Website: lowes
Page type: cart
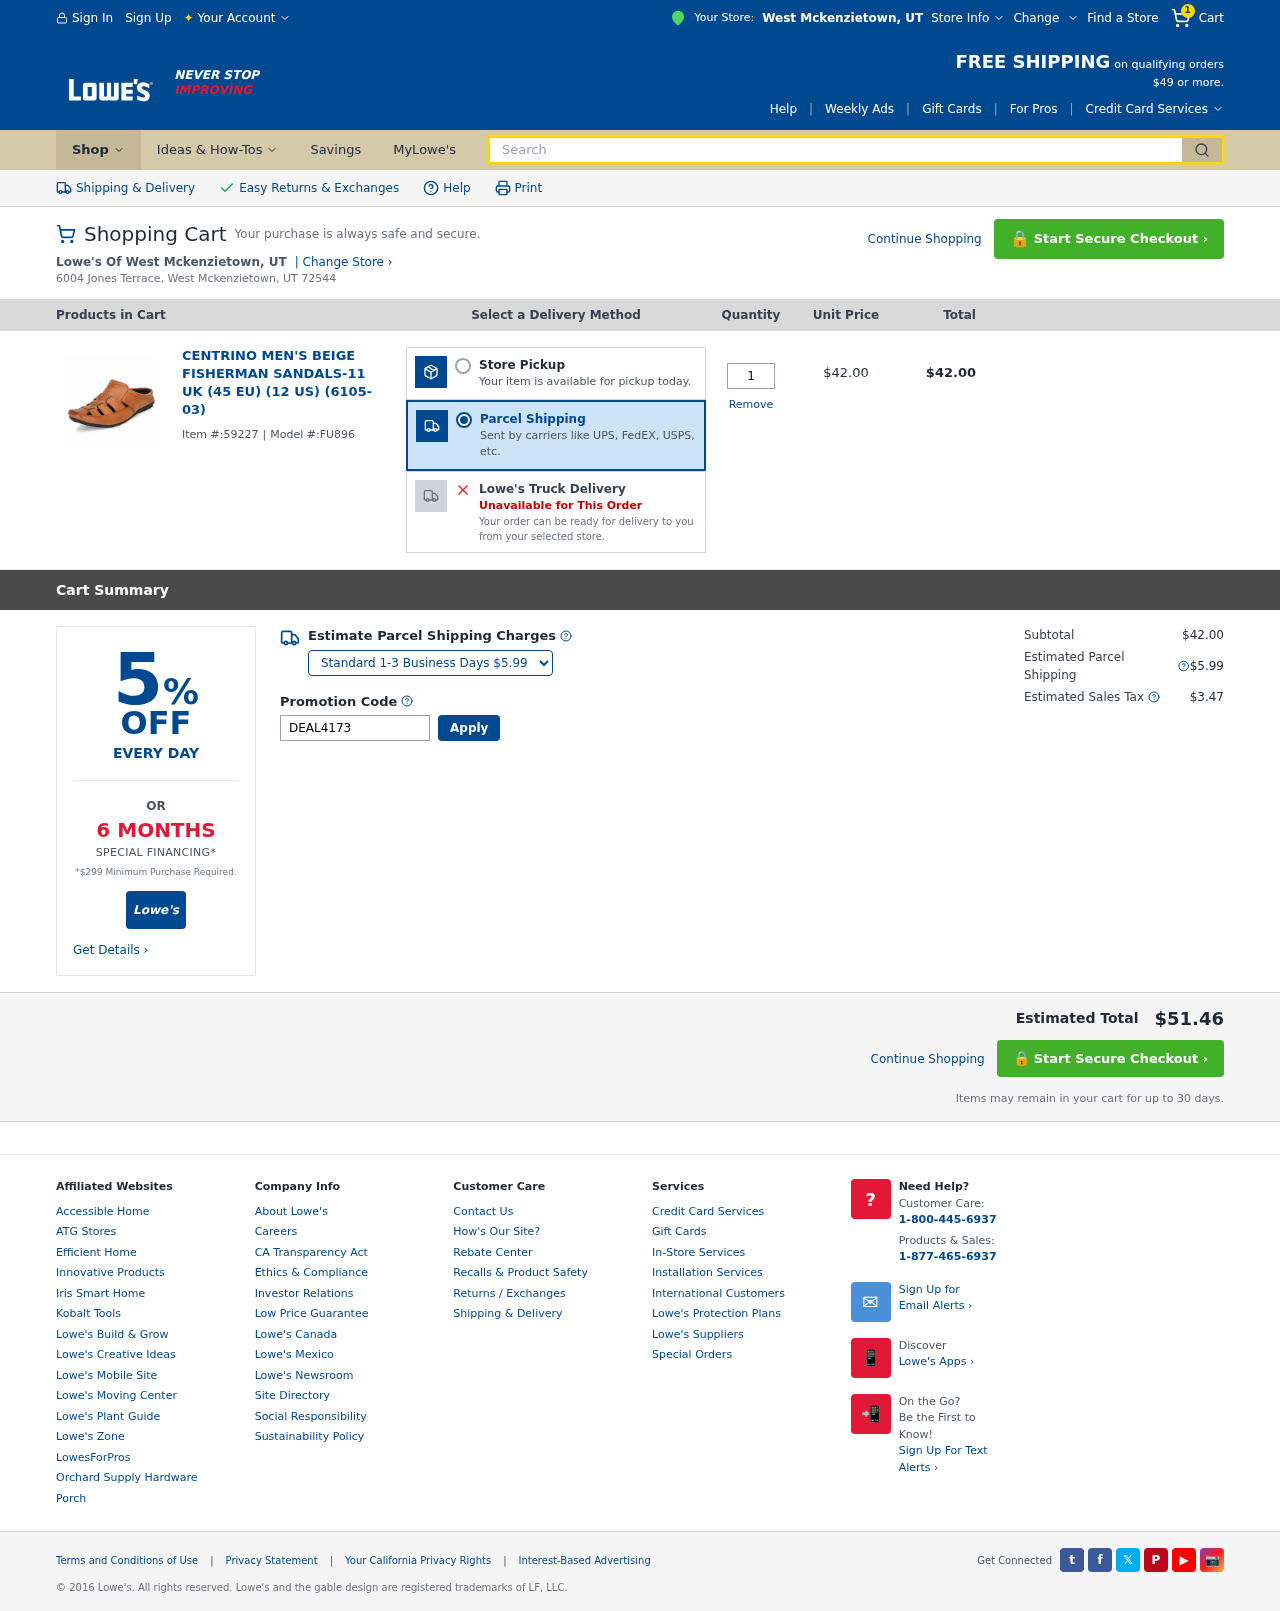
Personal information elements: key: PII_CITY
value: West Mckenzietown
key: PII_STATE_ABBR
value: UT
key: PII_STREET
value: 6004 Jones Terrace
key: PII_CITY_STATE_ZIP
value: West Mckenzietown, UT 72544
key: PII_PROMO_CODE
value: DEAL4173
Product elements: key: PRODUCT1_NAME
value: Centrino Men's Beige Fisherman Sandals-11 UK (45 EU) (12 US) (6105-03)
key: PRODUCT1_PRICE
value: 42
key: PRODUCT1_QUANTITY
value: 1
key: PRODUCT1_ITEM_ID
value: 59227
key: PRODUCT1_MODEL_ID
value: FU896
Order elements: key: ORDER_NUM_ITEMS
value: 1
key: ORDER_ITEM_TOTAL
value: $42.00
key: ORDER_SUBTOTAL
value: $42.00
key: ORDER_SHIPPING_COST
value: $5.99
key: ORDER_TAX
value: $3.47
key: ORDER_TOTAL
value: $51.46
Search elements: key: HEADER_SEARCH
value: Search